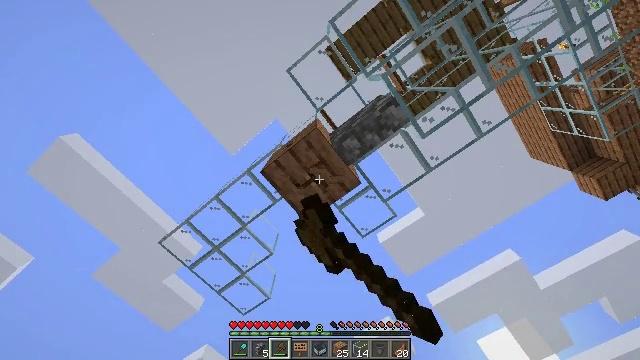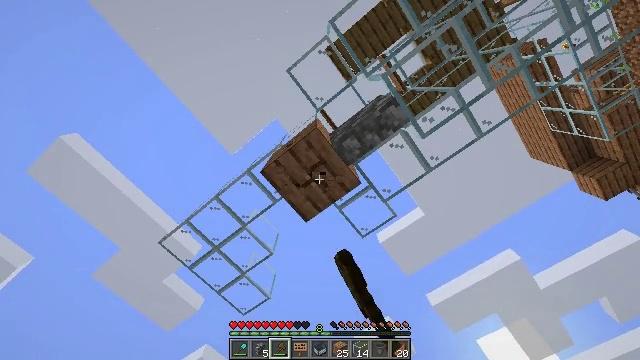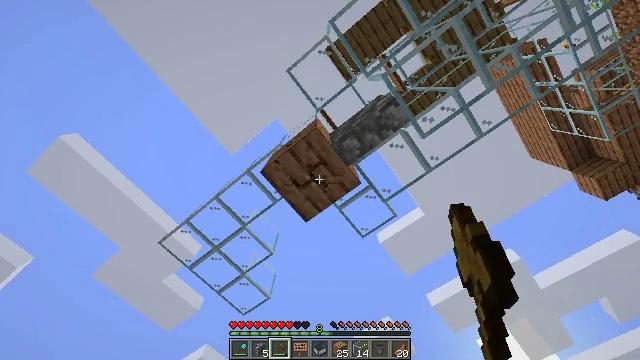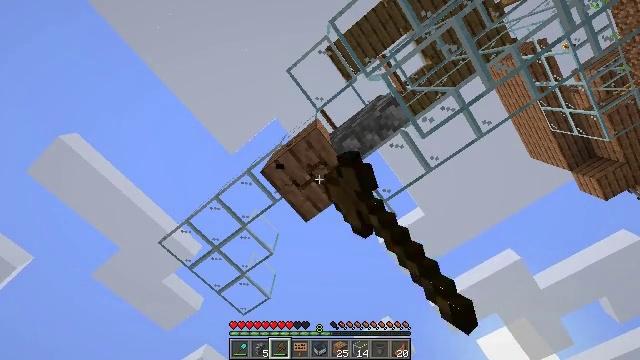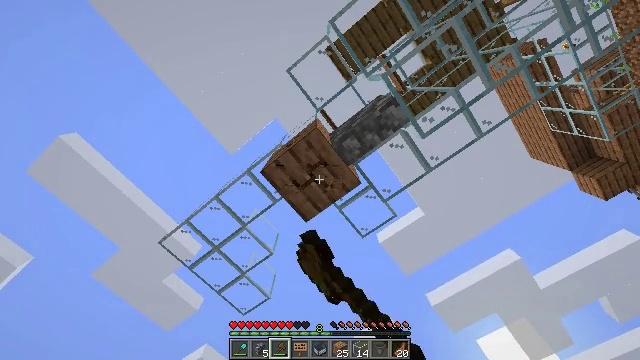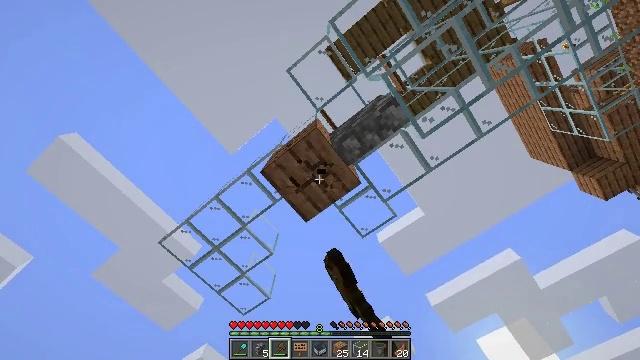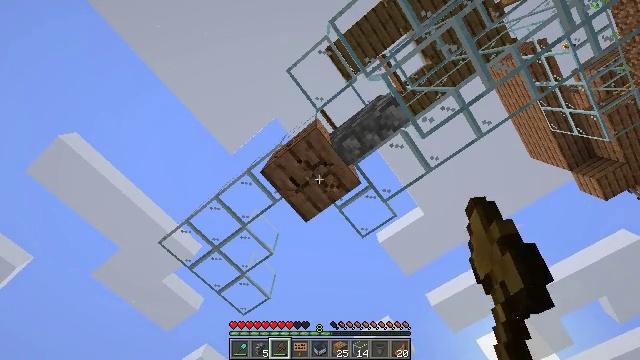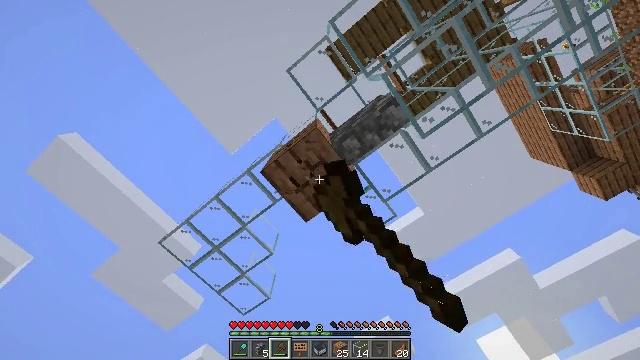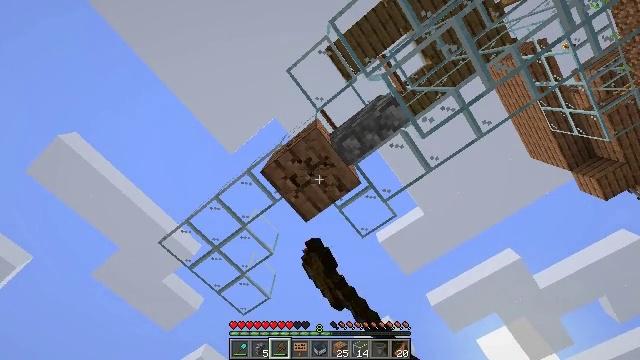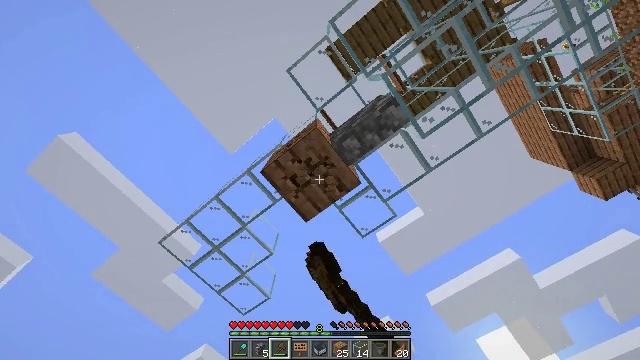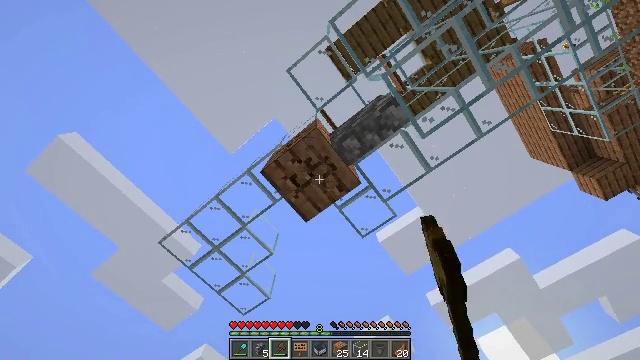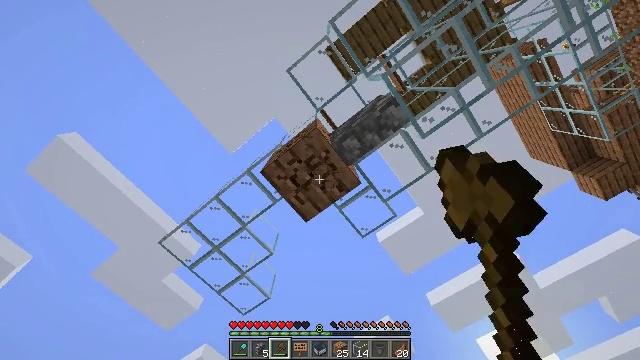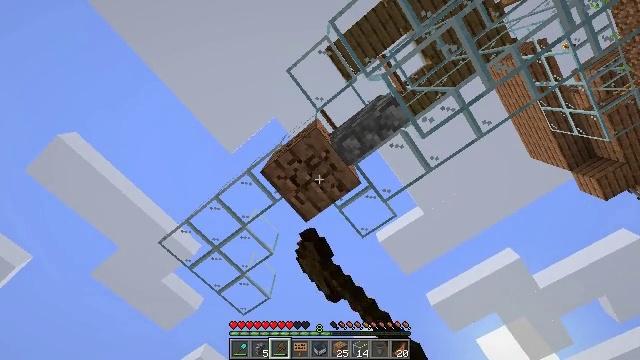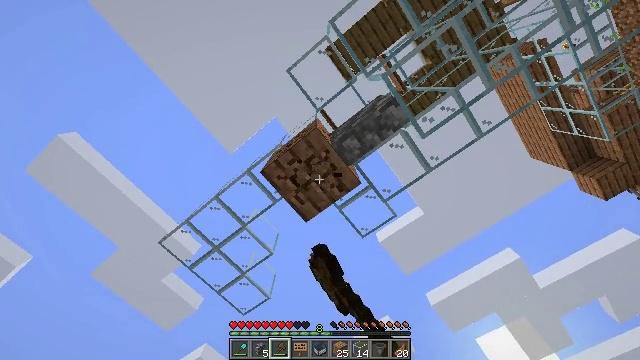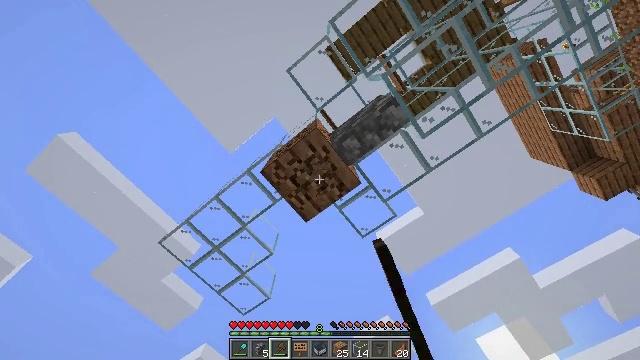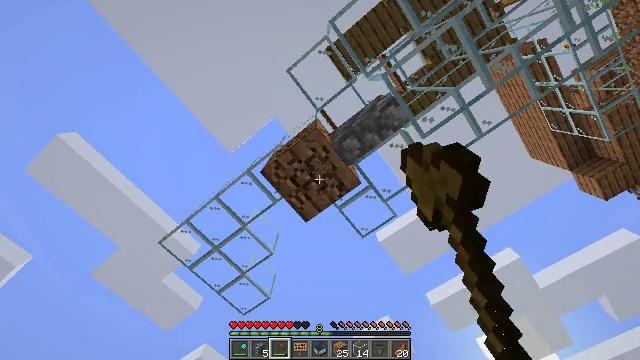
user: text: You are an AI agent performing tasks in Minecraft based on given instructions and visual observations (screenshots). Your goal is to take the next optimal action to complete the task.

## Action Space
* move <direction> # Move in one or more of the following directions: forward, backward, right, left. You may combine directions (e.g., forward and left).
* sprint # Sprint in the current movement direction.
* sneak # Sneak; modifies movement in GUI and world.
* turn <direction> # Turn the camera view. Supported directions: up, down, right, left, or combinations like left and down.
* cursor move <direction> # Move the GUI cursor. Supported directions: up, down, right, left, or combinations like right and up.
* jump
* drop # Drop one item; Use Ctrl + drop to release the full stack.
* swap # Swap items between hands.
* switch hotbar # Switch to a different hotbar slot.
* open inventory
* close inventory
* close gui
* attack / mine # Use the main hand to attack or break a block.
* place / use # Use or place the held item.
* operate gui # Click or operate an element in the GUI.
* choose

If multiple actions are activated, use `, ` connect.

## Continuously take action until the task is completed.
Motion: motion action
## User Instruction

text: Mine jungle planks from a structure.
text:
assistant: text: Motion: attack / mine
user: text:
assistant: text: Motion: attack / mine
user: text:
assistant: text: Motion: attack / mine
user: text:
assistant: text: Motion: attack / mine
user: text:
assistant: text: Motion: attack / mine
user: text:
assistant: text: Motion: attack / mine
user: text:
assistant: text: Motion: attack / mine
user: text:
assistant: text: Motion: attack / mine
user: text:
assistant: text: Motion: attack / mine
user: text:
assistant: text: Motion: attack / mine
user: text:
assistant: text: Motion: attack / mine
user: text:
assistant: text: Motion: attack / mine
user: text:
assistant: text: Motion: attack / mine
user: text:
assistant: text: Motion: attack / mine
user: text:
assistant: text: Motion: attack / mine
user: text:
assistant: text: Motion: attack / mine
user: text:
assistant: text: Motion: attack / mine
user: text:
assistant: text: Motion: attack / mine
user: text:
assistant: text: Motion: attack / mine
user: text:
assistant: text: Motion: attack / mine
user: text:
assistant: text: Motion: attack / mine
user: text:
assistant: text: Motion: attack / mine
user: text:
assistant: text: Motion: attack / mine
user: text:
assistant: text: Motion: attack / mine
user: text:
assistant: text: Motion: attack / mine
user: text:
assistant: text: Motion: attack / mine
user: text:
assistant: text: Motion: attack / mine
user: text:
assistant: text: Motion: turn right, attack / mine
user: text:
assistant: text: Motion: turn right
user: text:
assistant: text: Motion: turn right